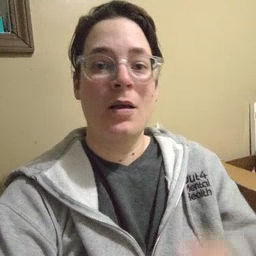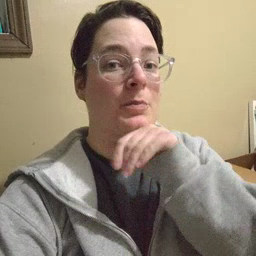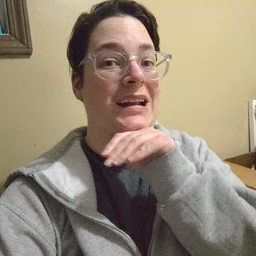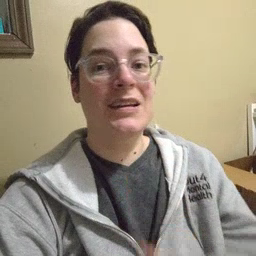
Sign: pig